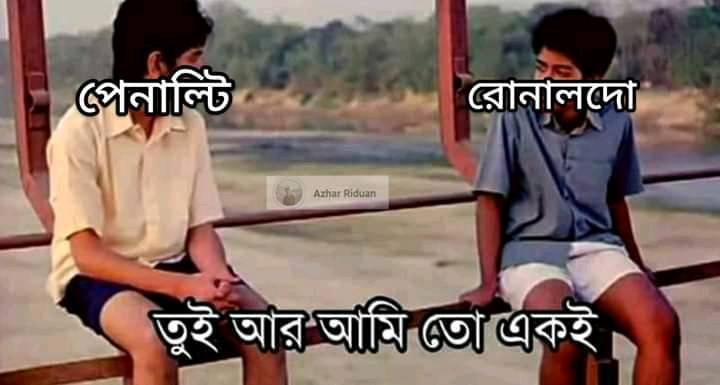
Caption: পেনাল্টি       রোনালদো    তুই আর আমি তো একই
Label: non-hate